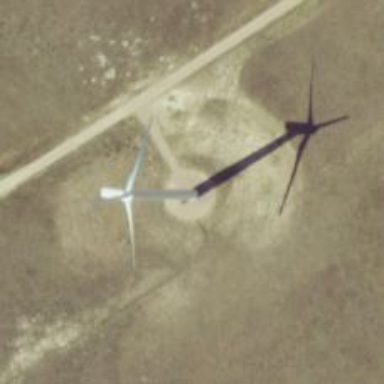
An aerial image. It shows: Wind power generator utilizing wind turbines.